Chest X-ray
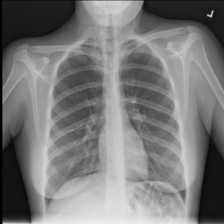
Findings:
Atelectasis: negative
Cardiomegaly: negative
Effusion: negative
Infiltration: negative
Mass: negative
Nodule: negative
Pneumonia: negative
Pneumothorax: negative
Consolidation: negative
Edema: negative
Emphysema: negative
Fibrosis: negative
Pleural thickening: negative
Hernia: negative